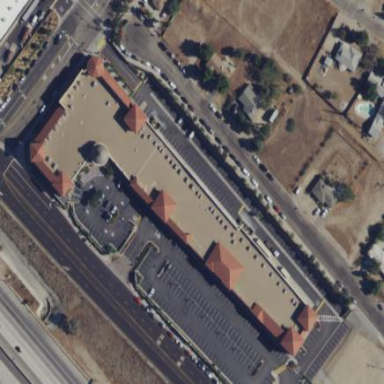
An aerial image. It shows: Mall building.